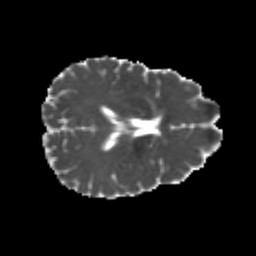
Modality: MD
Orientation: axial
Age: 22
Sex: male
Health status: healthy
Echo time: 0.074 s